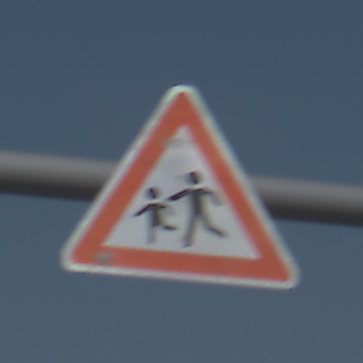
Verkehrszeichen: KinderRechts
Umgebung: Outdoor, Special
Tageszeit: MorningAfternoon
Wetter: Clear
Licht: Natural
Jahreszeit: NotSpecified
Kontrast: HighContrast